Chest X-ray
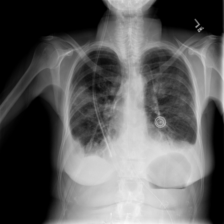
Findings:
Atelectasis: negative
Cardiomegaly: negative
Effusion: positive
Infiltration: positive
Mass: negative
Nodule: negative
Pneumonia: negative
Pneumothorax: negative
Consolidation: negative
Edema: negative
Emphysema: negative
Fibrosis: negative
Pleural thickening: negative
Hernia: negative